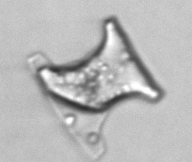
Label: Eucampia